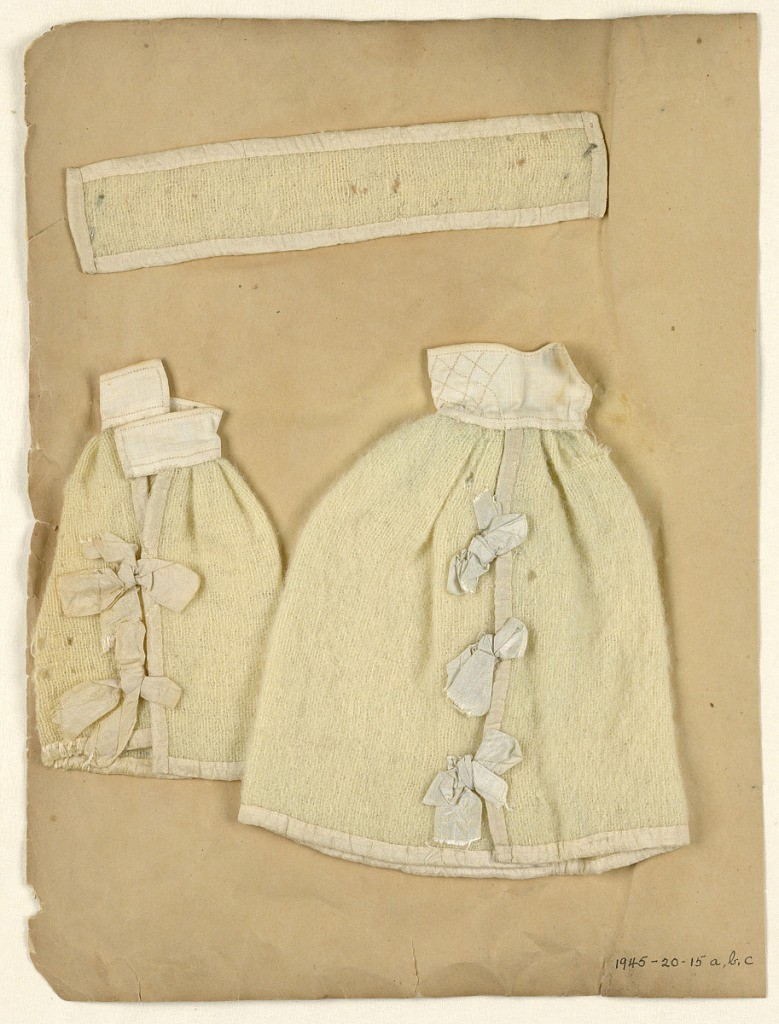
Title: Sewing instruction book samples
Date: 1829
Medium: Flannel, silk ribbon, linen plain cloth
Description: A and B: Two petticoats of white flannel bound with white silk and fitted to linen band; open skirt fastened by bows of white silk.C: Band of white flannel bound with white silk.